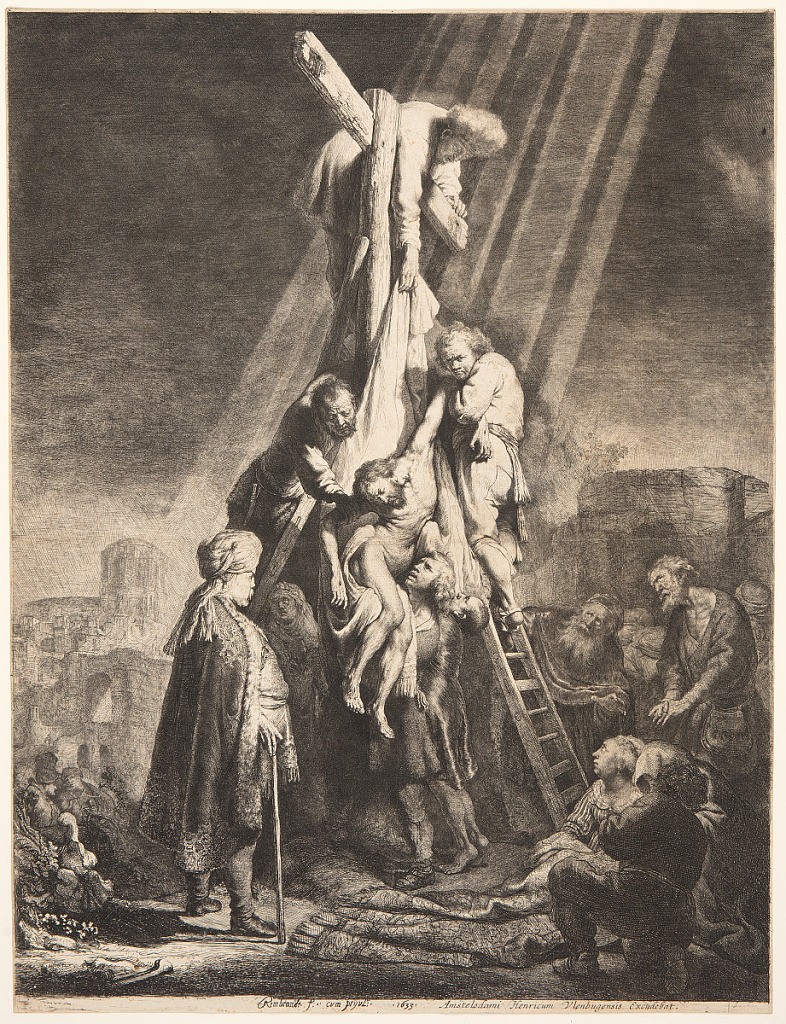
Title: The Descent from the Cross
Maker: Rembrandt Harmensz van Rijn, Dutch, 1606–1669
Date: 1633
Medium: Etching on paper
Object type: Print
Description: Rays of light throw the central group, representing the figure of Christ being removed from the Cross, into strong relief. Other figures in foreground, right; background, left. Spectator, left, wears a richly embroidered cap and Oriental turban (probably Joseph of Arimathea).